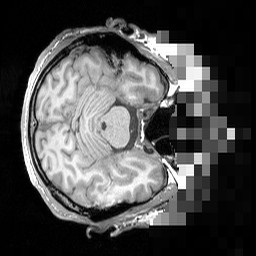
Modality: T1w
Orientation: axial
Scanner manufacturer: siemens
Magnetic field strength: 3 T
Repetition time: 1.5 s
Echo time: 0.00291 s